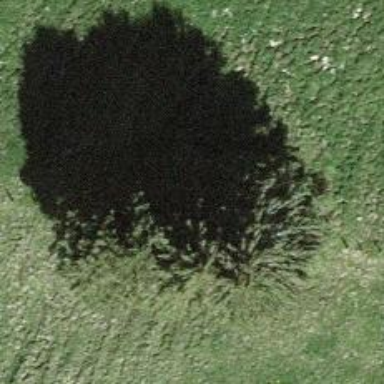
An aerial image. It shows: Evergreen tree with needle-leaved leaves.